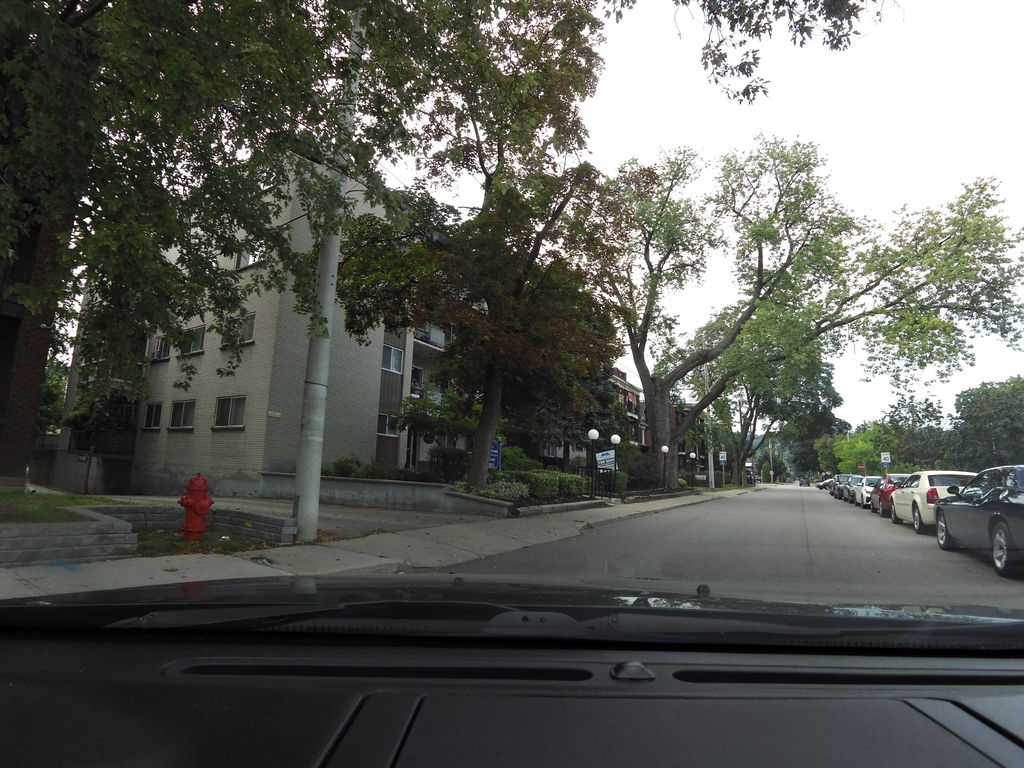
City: hamilton